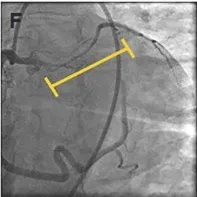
Coronary Angiogram. (E,F) Improvement of intramyocardial LAD segment and distal RCA calibers after intracoronary nitroglycerine.
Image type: radiology (ultrasound)